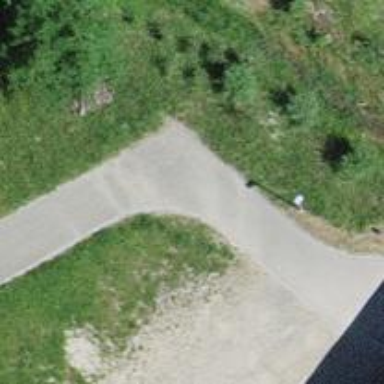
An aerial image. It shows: Paved footway.